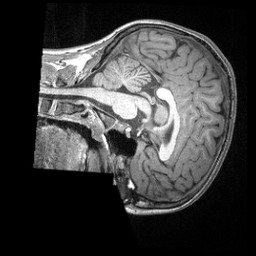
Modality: T1w
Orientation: sagittal
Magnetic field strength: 3 T